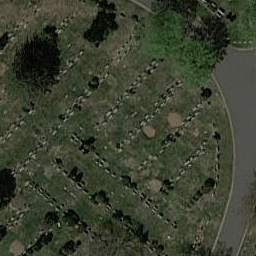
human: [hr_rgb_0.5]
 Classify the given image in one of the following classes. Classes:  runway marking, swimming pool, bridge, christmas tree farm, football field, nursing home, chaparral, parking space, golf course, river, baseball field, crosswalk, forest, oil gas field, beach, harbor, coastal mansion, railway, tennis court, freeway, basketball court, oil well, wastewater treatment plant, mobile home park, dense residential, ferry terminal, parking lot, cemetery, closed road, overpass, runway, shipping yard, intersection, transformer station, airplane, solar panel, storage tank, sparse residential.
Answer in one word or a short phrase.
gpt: cemetery